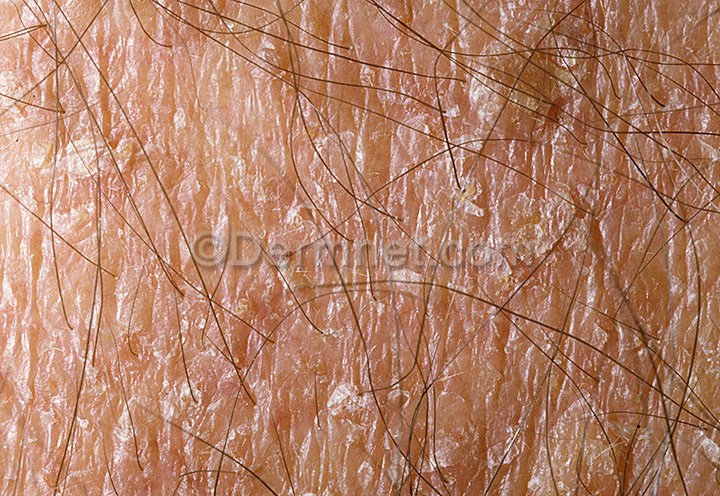
Disease: Psoriasis pictures Lichen Planus and related diseases